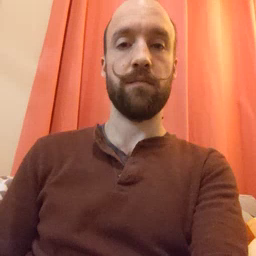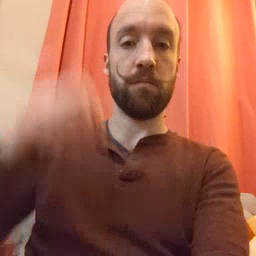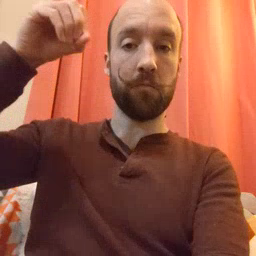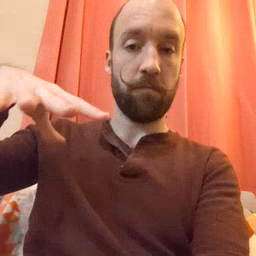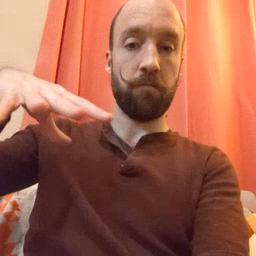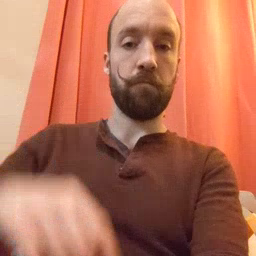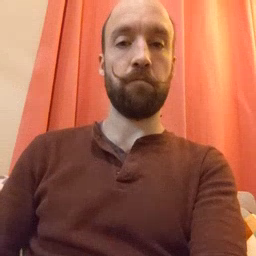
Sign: drop